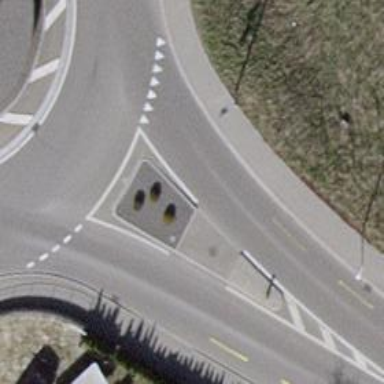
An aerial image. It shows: Uncontrolled crossing with central island on the road.